Question: I'm trying something quite exotic I believe and I'm facing a few problems, which I hope can be solved with the help of the users here on StackOverflow.
## The story
I'm writing and application which requires authentication and registration. I've chosen to use 'Microsoft.AspNet.Identity'. I've not used it a lot in the past, so don't judge me on this decision.
The framework mentioned above contains a users table, that holds all the registered users.
I've created a sample picture to show how the application will be working.

The application consists out of 3 various components:
1. Backend (WebAPI).
2. Customers (Using the WebAPI directly).
3. End Users (Using a Mobile App - iOS).
So, I do have a backend on which Customers can register. There is one unique user per member, so no problem here.
A customer is a company here and End Users are clients of the company.
You might see the problem already, It's perfectly possible that 'User 1' is a client at 'Customer 1' but also at 'Customer 2'.
Now, a customer can invite a member to use the Mobile application. When a customer does that, the end user does receive an e-mail with a link to active himself.
Now, that's all working fine as long as your users are unique, but I do have a user which is a client of 'Customer 1' and 'Customer 2'. Both customers can invite the same user and the user will need to register 2 times, one for each 'Customer'.
## The problem
In 'Microsoft.AspNet.Identity' framework, users should be unique, which according to my situation, I'm not able to manage.
## The question
Is it possible to add extra parameters to the 'IdentityUser' that make sure a user is unique?
## What I've done already
1. Create a custom class that inherits from IdentityUser and which includes an application id: public class AppServerUser : IdentityUser
{
#region Properties
/// <summary>
/// Gets or sets the id of the member that this user belongs to.
/// </summary>
public int MemberId { get; set; }
#endregion
}
2. Changed my IDbContext accordingly: public class AppServerContext : IdentityDbContext<AppServerUser>, IDbContext { }
3. Modified calls that are using the framework. IUserStore<IdentityUser> -> IUserStore<AppServerUser>
UserManager<IdentityUser>(_userStore) -> UserManager<AppServerUser>(_userStore);
_userStore is off course of type IUserStore<AppServerUser>
However, when I do register a user with a username that is already taken, I still receive an error message saying that the username is already taken:
'''
var result = await userManager.CreateAsync(new AppServerUser {UserName = "testing"}, "testing");
'''
## What I do believe is a solution
I do believe that I need to change the 'UserManager' but I'm not sure about it.
I do hope that someone here has enough knowledge about the framework to help me out because it's really blocking our application development.
If it isn't possible, I would like to know also, and maybe you can point me to another framework that allows me to do this.
I don't want to write a whole user management myself because that will be reinventing the wheel.
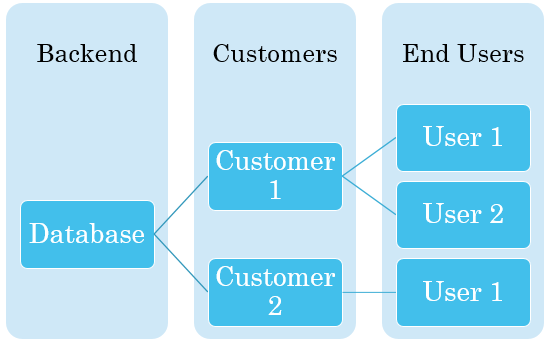
Answer: 1st of all i understand the idea behind your thoughts, and as such i'll start to explain the "why" are you not able to create multiple users with the same name.
The problem you encounter right now is related to the IdentityDbContext. As you can see (<URL>, the identityDbContext sets up rules about the unique users and roles, First on model creation:
'''
protected override void OnModelCreating(DbModelBuilder modelBuilder)
{
if (modelBuilder == null)
{
throw new ArgumentNullException("modelBuilder");
}
// Needed to ensure subclasses share the same table
var user = modelBuilder.Entity<TUser>()
.ToTable("AspNetUsers");
user.HasMany(u => u.Roles).WithRequired().HasForeignKey(ur => ur.UserId);
user.HasMany(u => u.Claims).WithRequired().HasForeignKey(uc => uc.UserId);
user.HasMany(u => u.Logins).WithRequired().HasForeignKey(ul => ul.UserId);
user.Property(u => u.UserName)
.IsRequired()
.HasMaxLength(256)
.HasColumnAnnotation("Index", new IndexAnnotation(new IndexAttribute("UserNameIndex") { IsUnique = true }));
// CONSIDER: u.Email is Required if set on options?
user.Property(u => u.Email).HasMaxLength(256);
modelBuilder.Entity<TUserRole>()
.HasKey(r => new { r.UserId, r.RoleId })
.ToTable("AspNetUserRoles");
modelBuilder.Entity<TUserLogin>()
.HasKey(l => new { l.LoginProvider, l.ProviderKey, l.UserId })
.ToTable("AspNetUserLogins");
modelBuilder.Entity<TUserClaim>()
.ToTable("AspNetUserClaims");
var role = modelBuilder.Entity<TRole>()
.ToTable("AspNetRoles");
role.Property(r => r.Name)
.IsRequired()
.HasMaxLength(256)
.HasColumnAnnotation("Index", new IndexAnnotation(new IndexAttribute("RoleNameIndex") { IsUnique = true }));
role.HasMany(r => r.Users).WithRequired().HasForeignKey(ur => ur.RoleId);
}
'''
secondly on validate entity:
'''
protected override DbEntityValidationResult ValidateEntity(DbEntityEntry entityEntry,
IDictionary<object, object> items)
{
if (entityEntry != null && entityEntry.State == EntityState.Added)
{
var errors = new List<DbValidationError>();
var user = entityEntry.Entity as TUser;
//check for uniqueness of user name and email
if (user != null)
{
if (Users.Any(u => String.Equals(u.UserName, user.UserName)))
{
errors.Add(new DbValidationError("User",
String.Format(CultureInfo.CurrentCulture, IdentityResources.DuplicateUserName, user.UserName)));
}
if (RequireUniqueEmail && Users.Any(u => String.Equals(u.Email, user.Email)))
{
errors.Add(new DbValidationError("User",
String.Format(CultureInfo.CurrentCulture, IdentityResources.DuplicateEmail, user.Email)));
}
}
else
{
var role = entityEntry.Entity as TRole;
//check for uniqueness of role name
if (role != null && Roles.Any(r => String.Equals(r.Name, role.Name)))
{
errors.Add(new DbValidationError("Role",
String.Format(CultureInfo.CurrentCulture, IdentityResources.RoleAlreadyExists, role.Name)));
}
}
if (errors.Any())
{
return new DbEntityValidationResult(entityEntry, errors);
}
}
return base.ValidateEntity(entityEntry, items);
}
}
'''
What you can do to overcome this problem easilly, is, on the ApplicationDbContext that you currently have, override both these methods to overcome this validation
Without that validation you now can use multiple users with the same name, but you have to implement rules that stop you from creating users in the same customer, with the same username. What you can do is, adding that to the validation.
Hope the help was valuable :) Cheers!